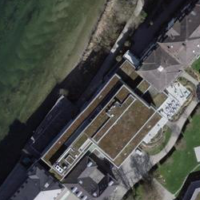
EUNIS habitat code: 53
Species observed at this site:
Chroicocephalus ridibundus
Rhamnus cathartica